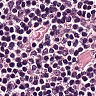
Metastatic tissue present: no